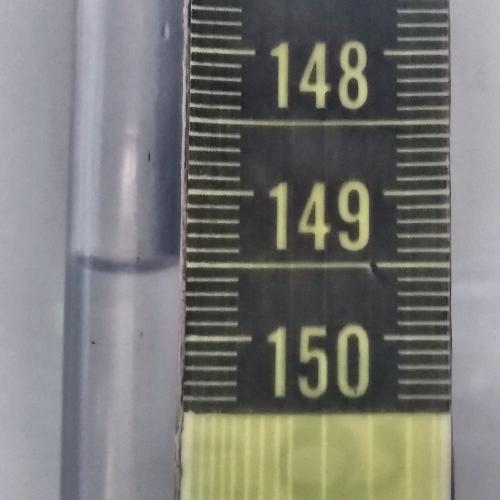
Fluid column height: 149.5 cm